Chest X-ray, PA view. Patient: 65 years old, sex M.
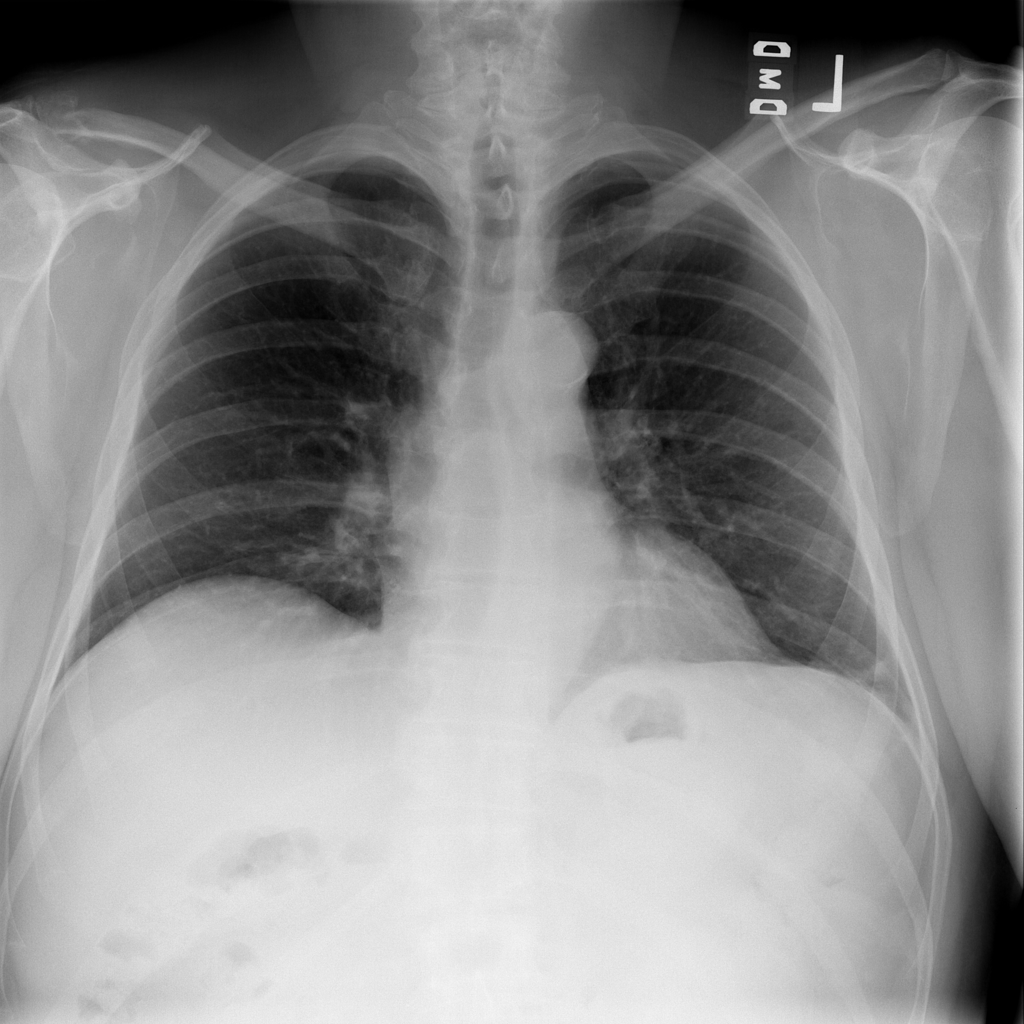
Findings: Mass